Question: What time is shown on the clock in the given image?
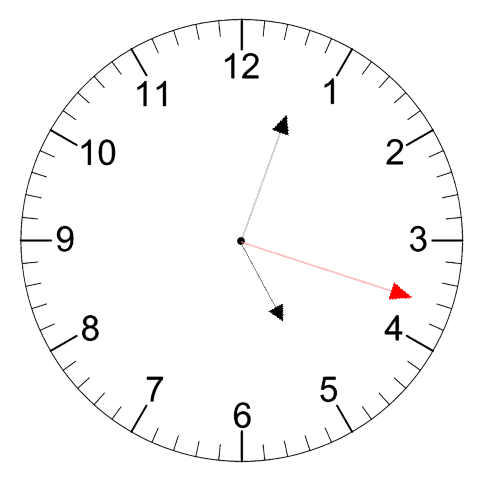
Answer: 05:03:18